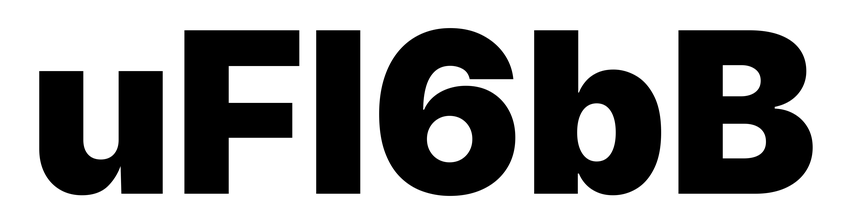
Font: Inter_Black